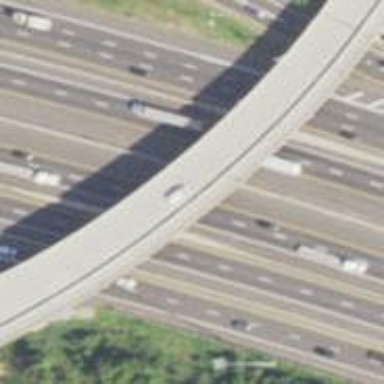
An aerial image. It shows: Bridge on motorway link.